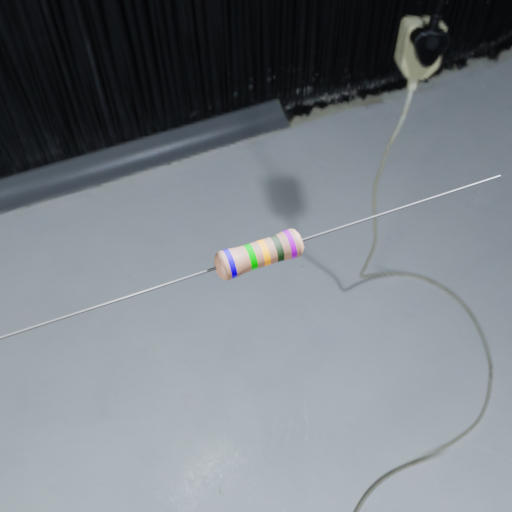
Resistor colour bands (in order): blue, green, orange, black, violet